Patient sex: M
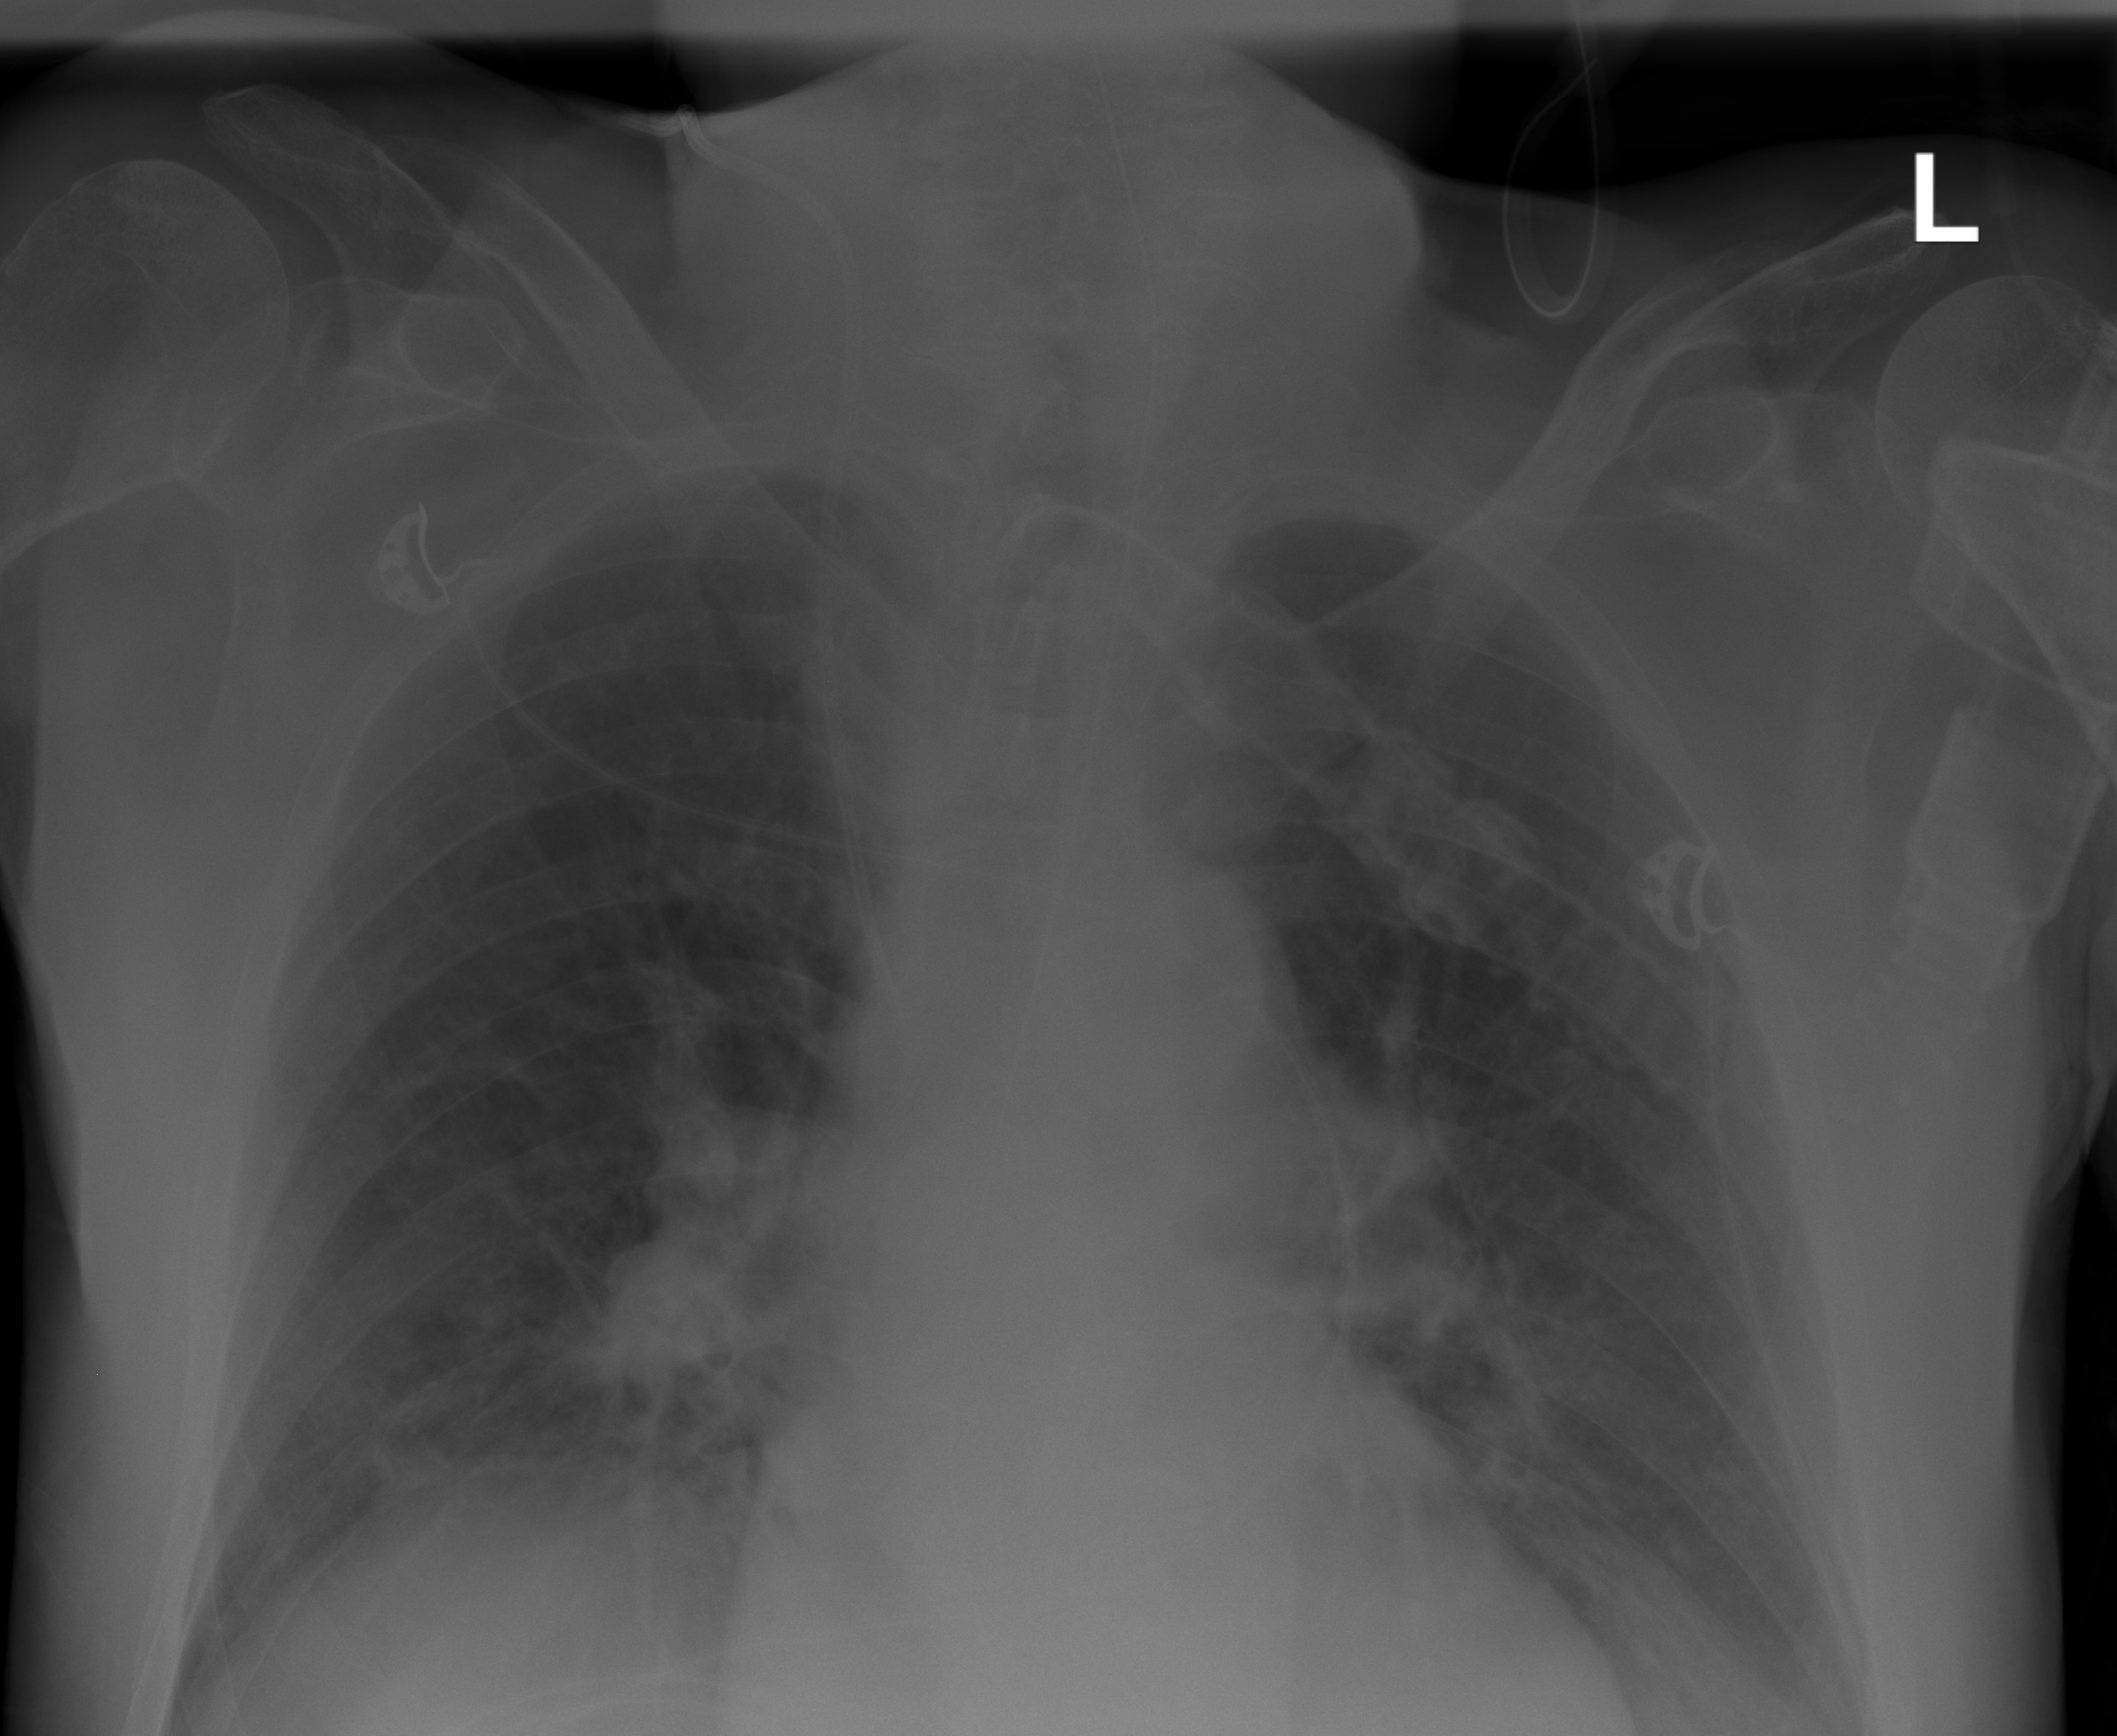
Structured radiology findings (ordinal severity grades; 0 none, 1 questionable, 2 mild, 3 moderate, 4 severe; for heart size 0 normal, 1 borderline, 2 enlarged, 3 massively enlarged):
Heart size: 0
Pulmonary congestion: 1
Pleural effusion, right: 0
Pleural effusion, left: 0
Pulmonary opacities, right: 1
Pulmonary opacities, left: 0
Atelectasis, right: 0
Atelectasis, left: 0